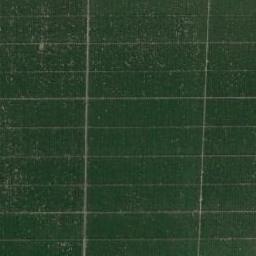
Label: rectangular_farmland